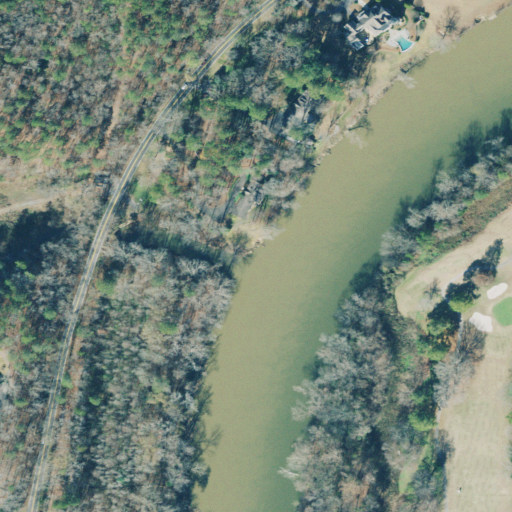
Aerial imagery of bar in Georgia named Nixons Bar containing open development, deciduous forest, open water, mixed forest, herbaceous wetlands, woody wetlands, low intensity development, and pasture